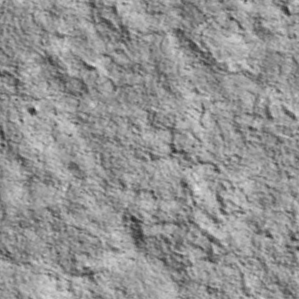
Label: non_frost